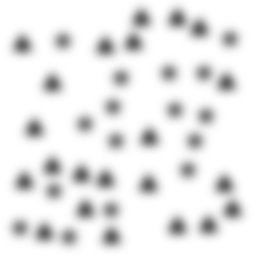
Squares: 0
Triangles: 22
Stars: 16
Total shapes: 38